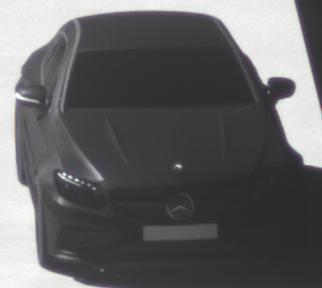
Make: Mercedes-Benz
Model: C 43 AMG
Detailed model: C-Class (205) AMG Limousine
Model produced from: 2016/10
Model produced until: 2018/04
Doors: 4
Color: black
Road condition: dry road
Daytime: midday
Contrast: high contrast